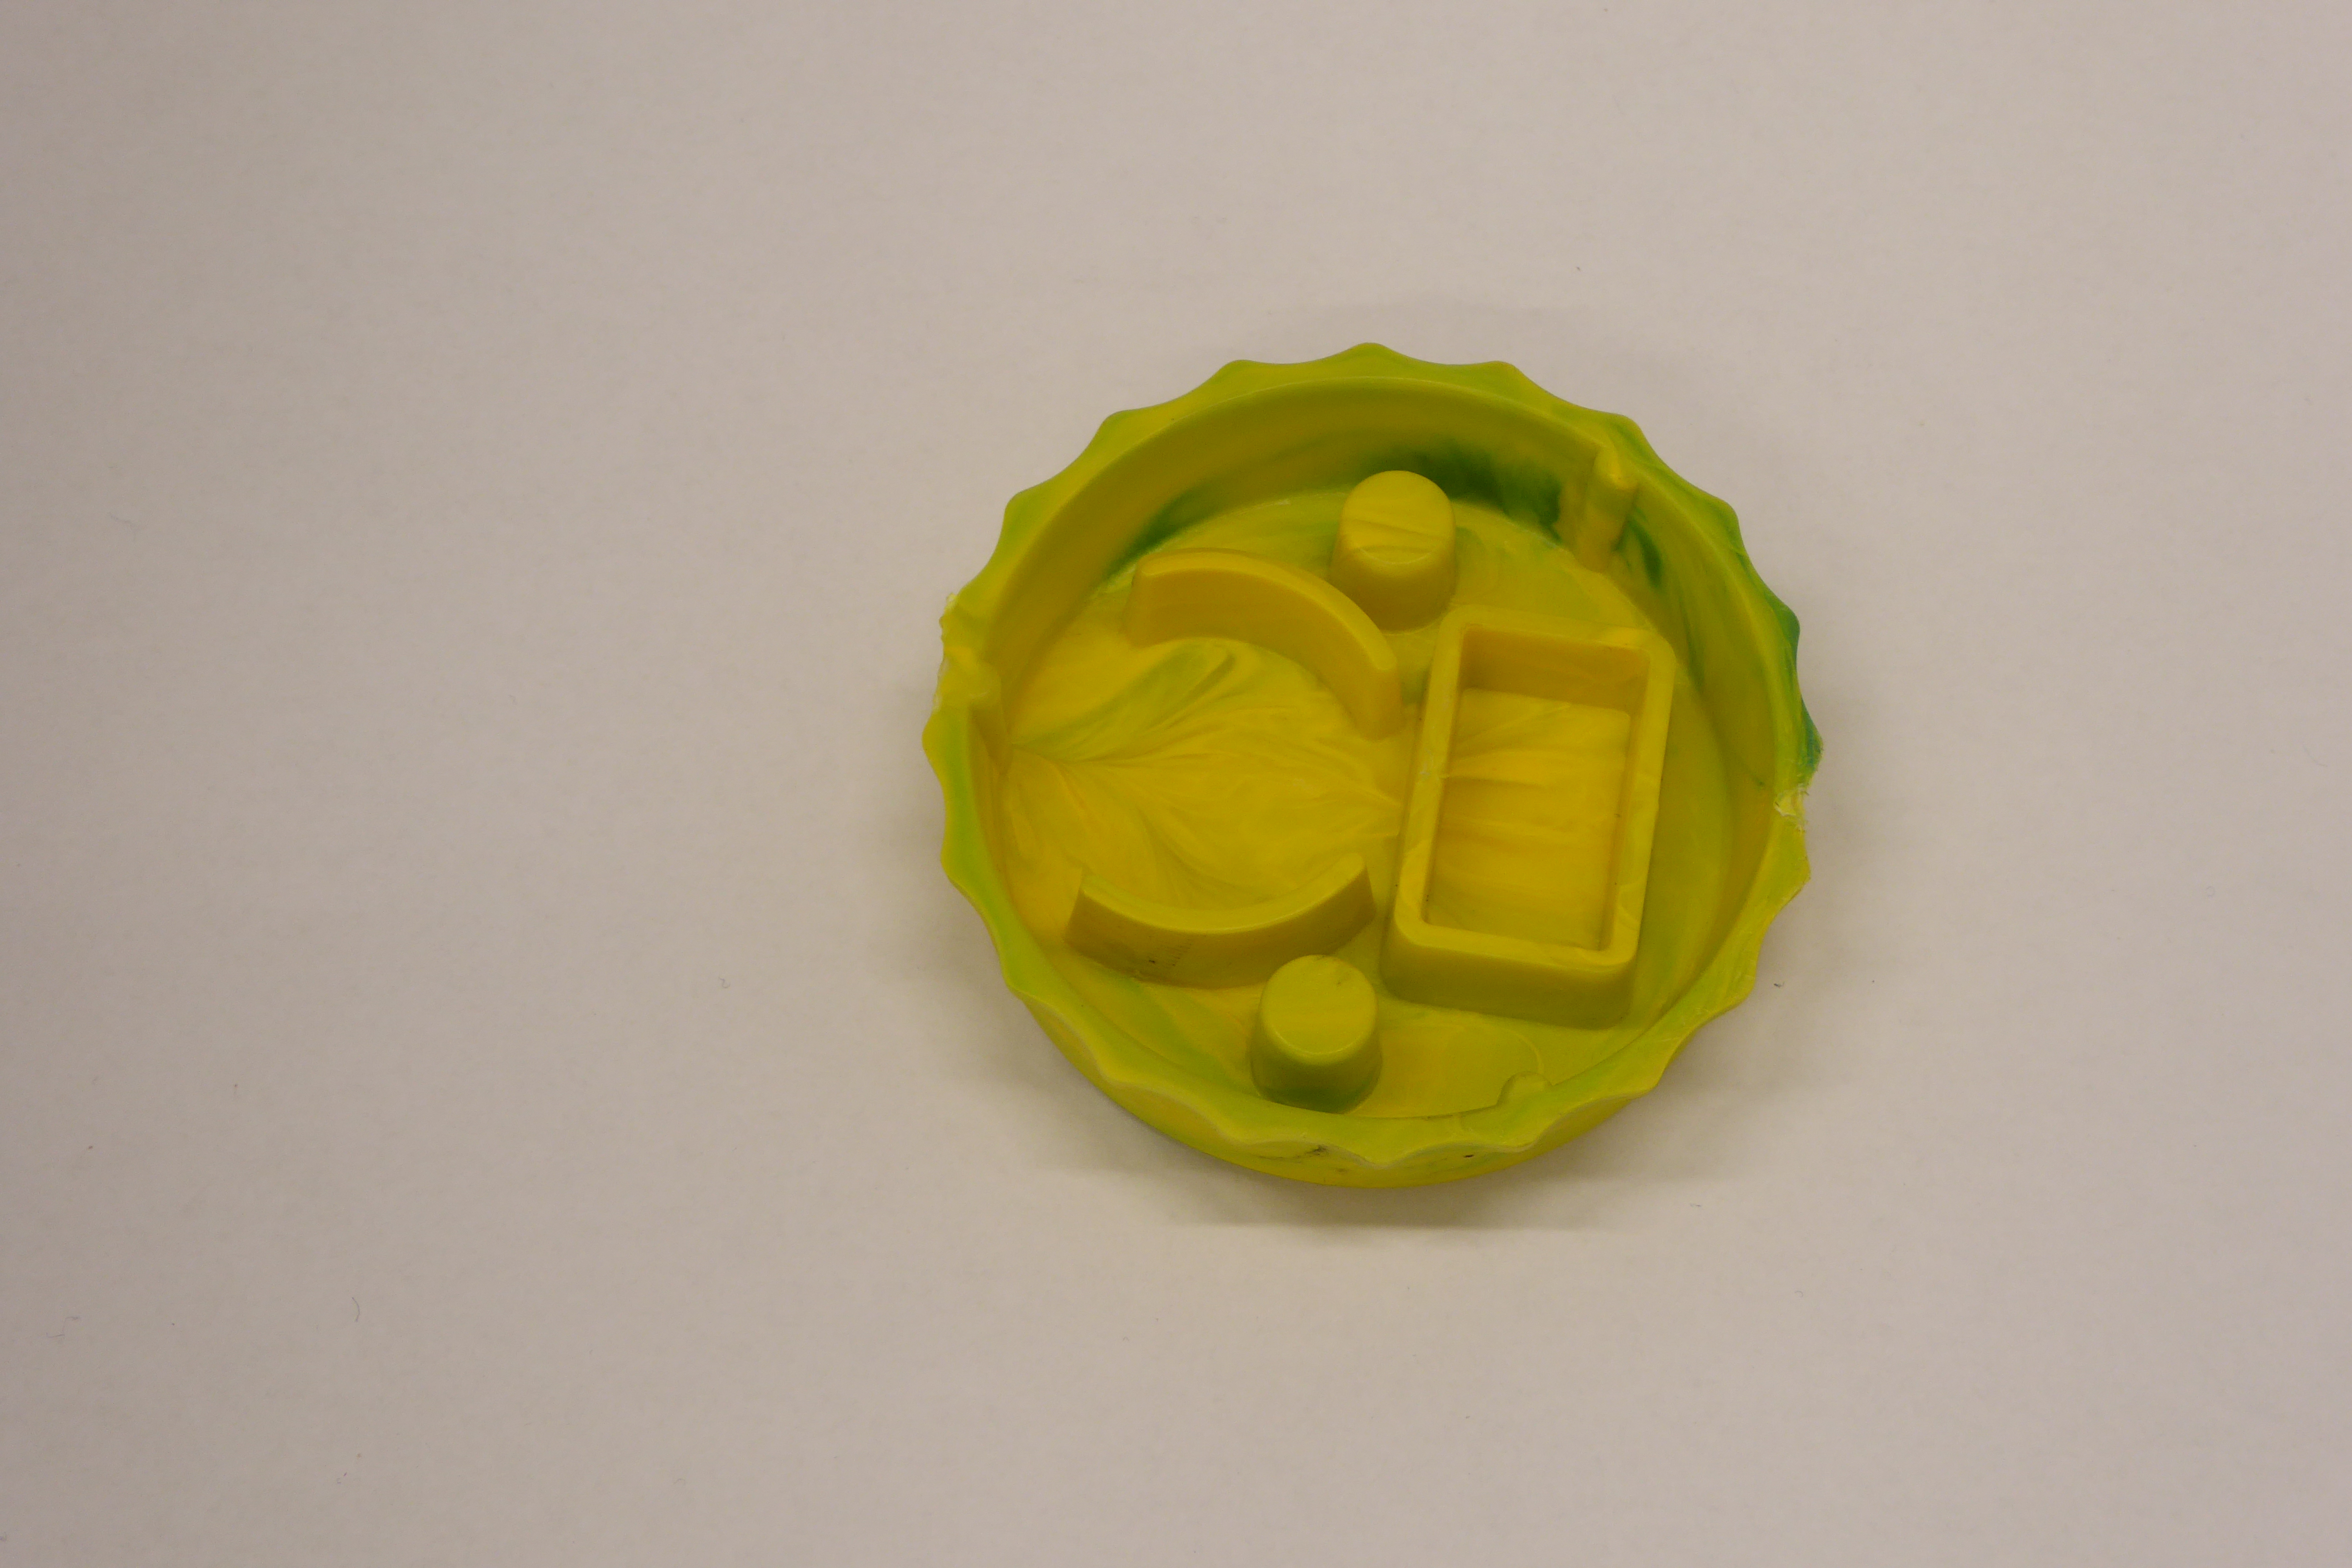
Label: Bottle Opener - Cover